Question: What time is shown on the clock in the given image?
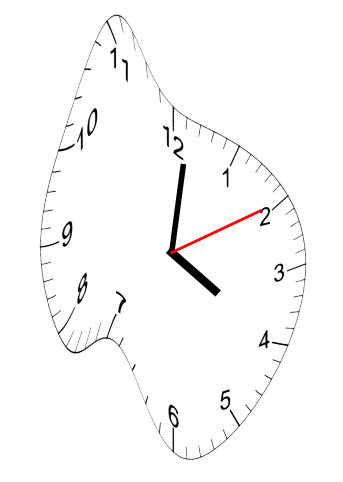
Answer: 04:01:10